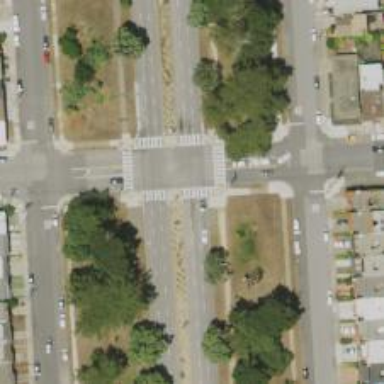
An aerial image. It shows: Secondary road with separate sidewalk.